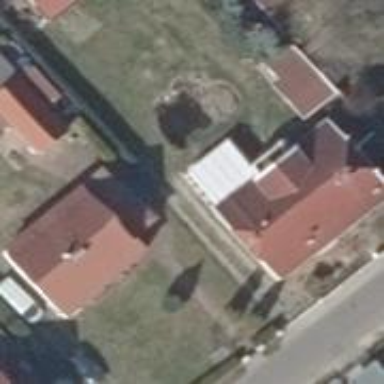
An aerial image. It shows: Detached building with half-hipped roof shape.